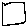
Label: square